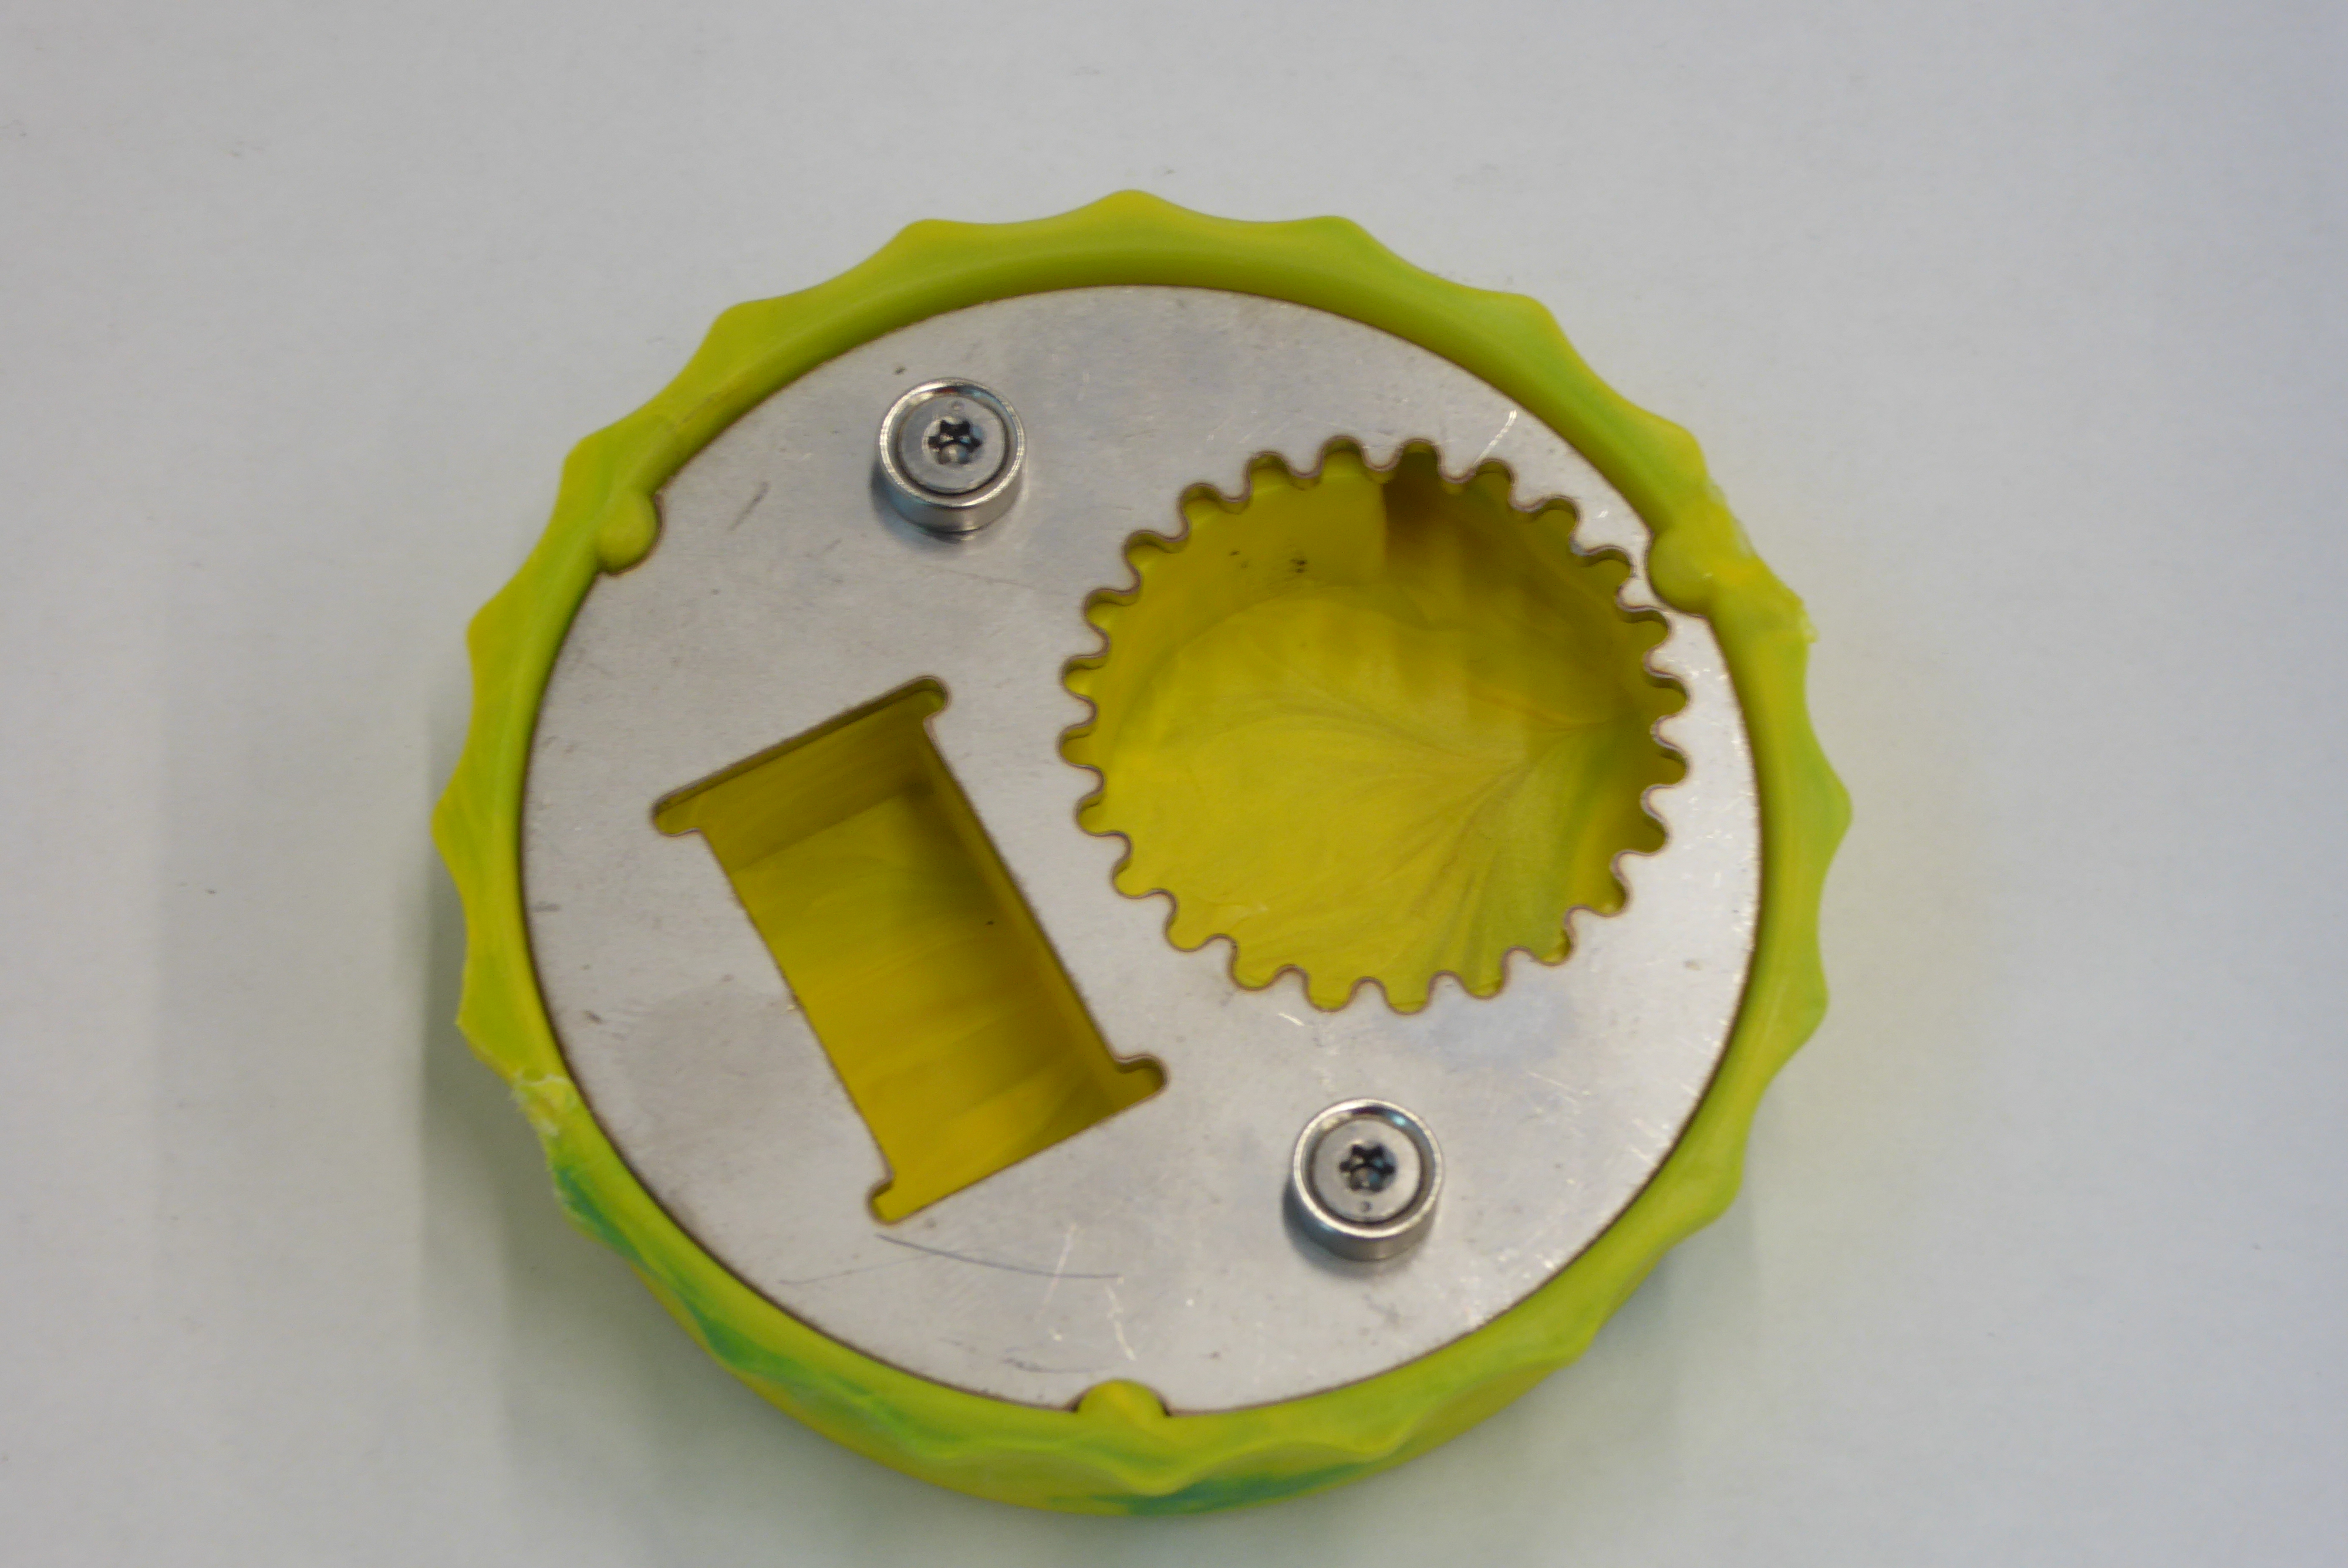
Label: Bottle Opener